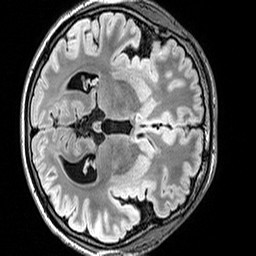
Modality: FLAIR
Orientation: axial
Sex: male
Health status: ill
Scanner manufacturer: siemens
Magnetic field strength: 3 T
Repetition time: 5 s
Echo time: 0.388 s